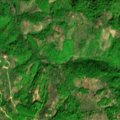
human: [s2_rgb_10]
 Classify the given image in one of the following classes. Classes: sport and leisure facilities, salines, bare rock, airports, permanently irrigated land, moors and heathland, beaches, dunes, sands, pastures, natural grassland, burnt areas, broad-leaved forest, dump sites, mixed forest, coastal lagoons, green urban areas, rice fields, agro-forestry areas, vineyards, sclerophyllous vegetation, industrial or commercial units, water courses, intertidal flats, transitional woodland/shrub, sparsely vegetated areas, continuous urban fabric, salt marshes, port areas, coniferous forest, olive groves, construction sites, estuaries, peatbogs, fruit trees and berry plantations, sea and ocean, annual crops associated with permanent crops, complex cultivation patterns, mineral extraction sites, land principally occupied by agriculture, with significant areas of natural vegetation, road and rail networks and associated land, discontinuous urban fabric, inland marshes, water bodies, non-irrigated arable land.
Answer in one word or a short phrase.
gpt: land principally occupied by agriculture, with significant areas of natural vegetation, broad-leaved forest, transitional woodland/shrub